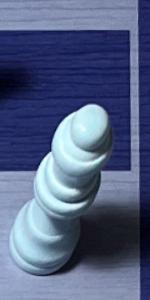
Label: Queen_White